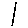
Label: line